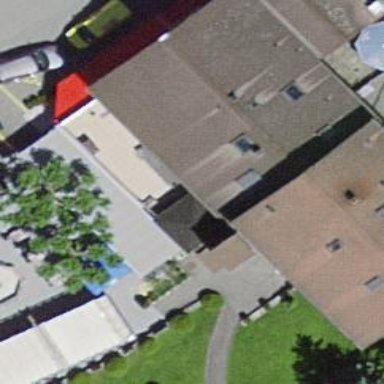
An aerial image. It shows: Cafe.